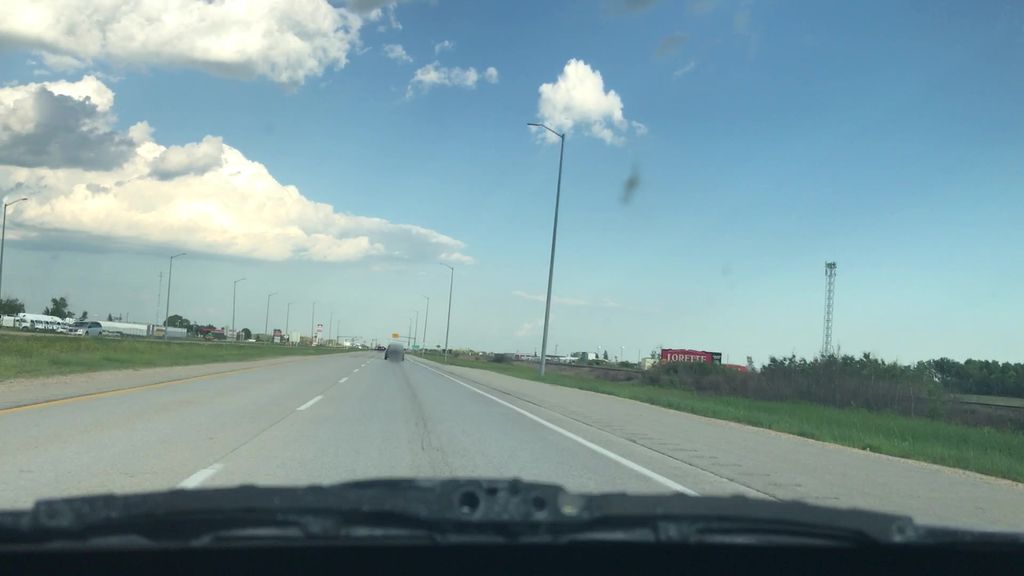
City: winnipeg